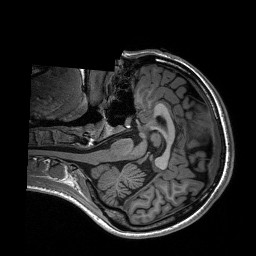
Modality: T1w
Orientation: axial
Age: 26
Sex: female
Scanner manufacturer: siemens
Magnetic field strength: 3 T
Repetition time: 2.3 s
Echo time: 0.00197 s